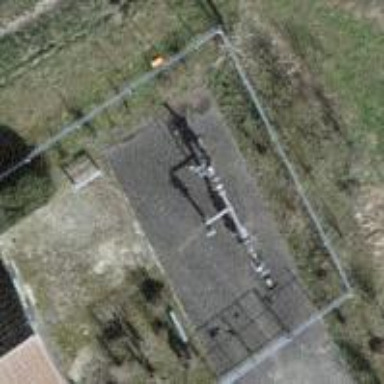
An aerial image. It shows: Pipeline structure.